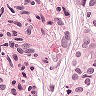
Metastatic tissue present: yes